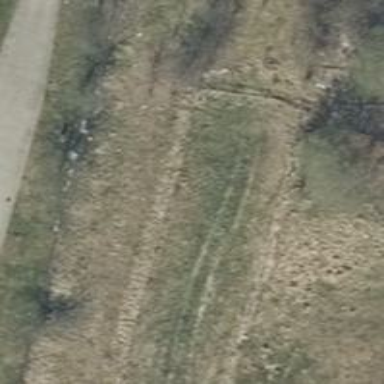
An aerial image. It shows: Abandoned railway.